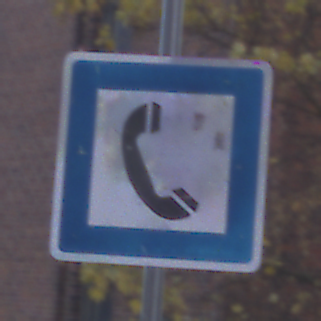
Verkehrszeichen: Fernsprecher
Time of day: SunriseSunset
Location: Outdoor (Urban)
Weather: Clear
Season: NotSpecified
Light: Natural